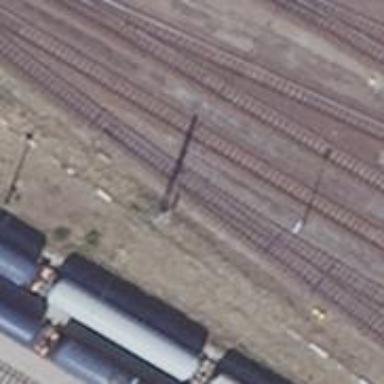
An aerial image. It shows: Railway switch.